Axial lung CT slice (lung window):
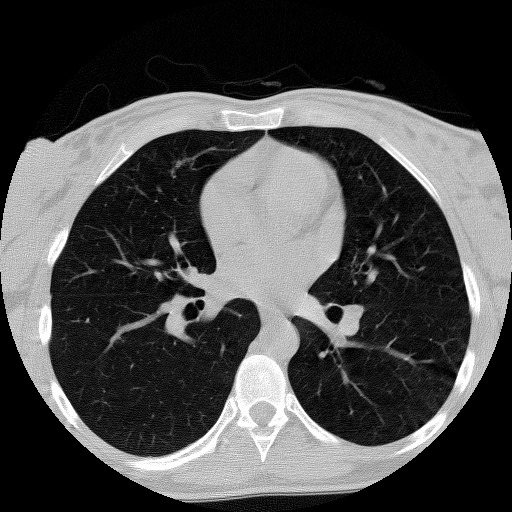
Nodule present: no